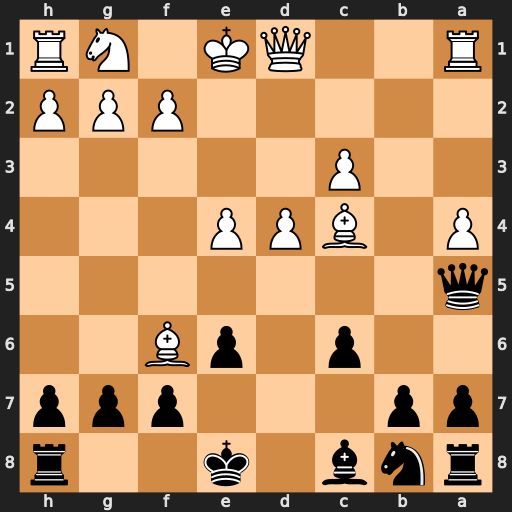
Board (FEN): rnb1k2r/pp3ppp/2p1pB2/q7/P1BPP3/2P5/5PPP/R2QK1NR
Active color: b
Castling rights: KQkq
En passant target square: -
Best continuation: Qxc3+ Kf1 Qxc4+